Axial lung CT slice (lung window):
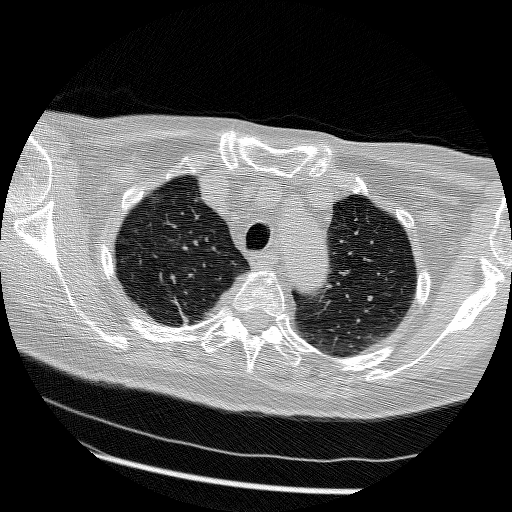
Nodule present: no